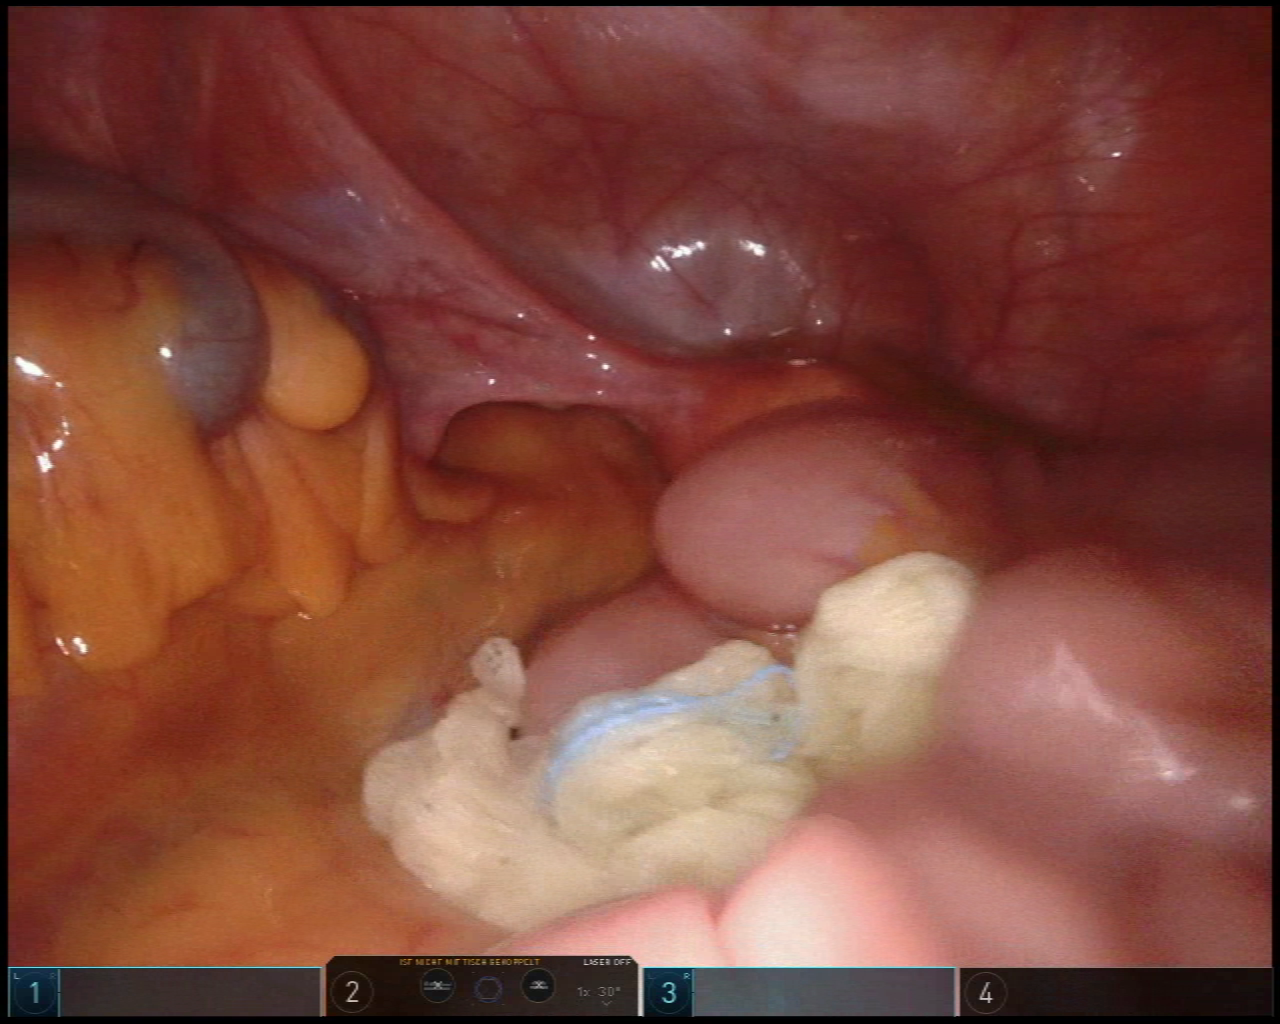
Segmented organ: small_intestine
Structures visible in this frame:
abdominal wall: yes
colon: yes
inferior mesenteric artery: no
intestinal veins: no
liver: no
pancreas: no
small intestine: yes
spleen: no
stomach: no
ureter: no
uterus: no
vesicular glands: no